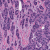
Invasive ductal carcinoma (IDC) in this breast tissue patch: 1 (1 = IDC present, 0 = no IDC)